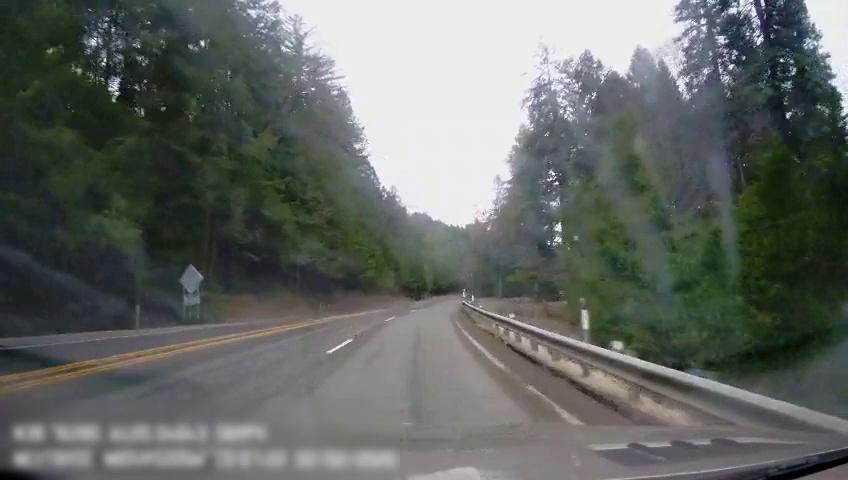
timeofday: Day
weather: Cloudy
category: Drivable Space
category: Lanes | Opposite Lane
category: Lanes | Opposite Lane
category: Lanes | Alternate Lane
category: Lanes | Current Lane
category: Lanes | Current Lane